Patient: sex M, age 66
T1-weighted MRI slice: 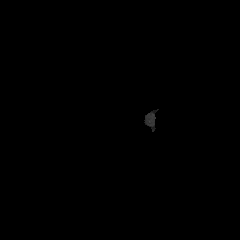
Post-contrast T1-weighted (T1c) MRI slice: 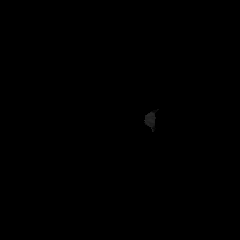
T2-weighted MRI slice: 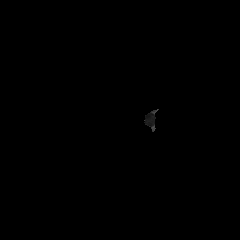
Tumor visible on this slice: no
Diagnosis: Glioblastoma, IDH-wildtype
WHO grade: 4